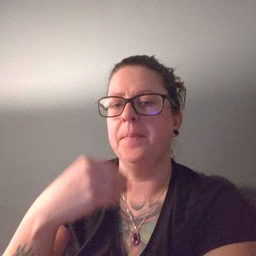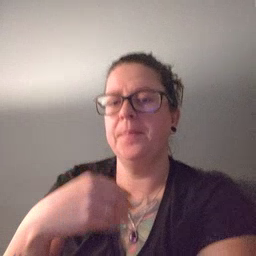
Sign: nap